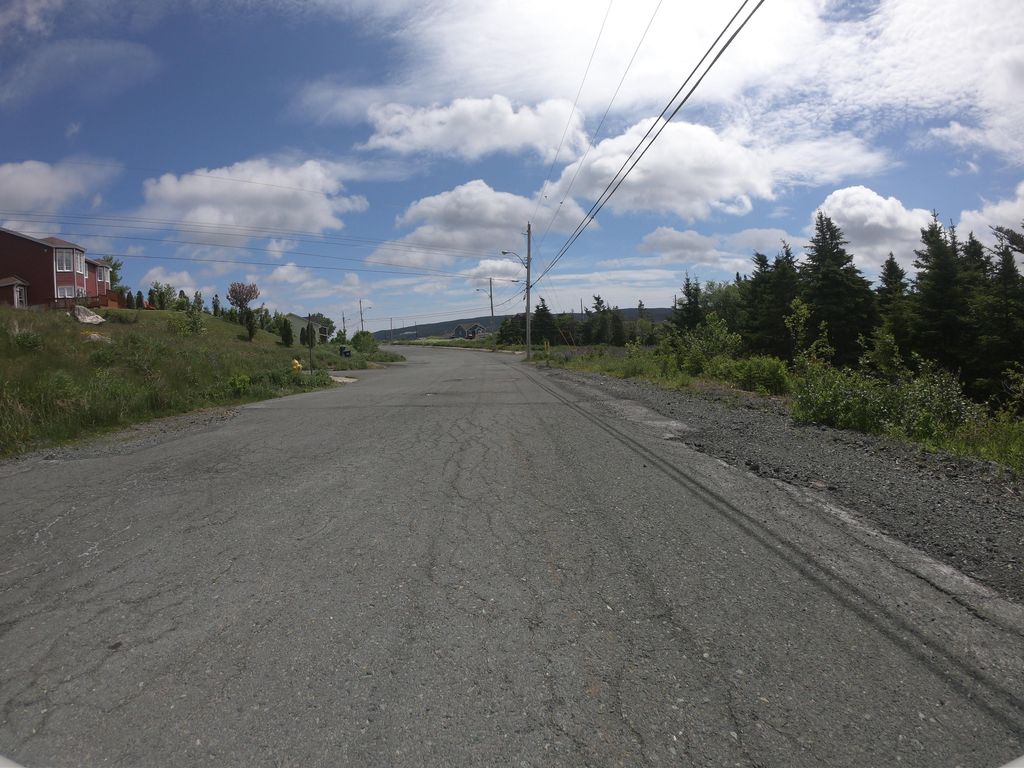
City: st_johns